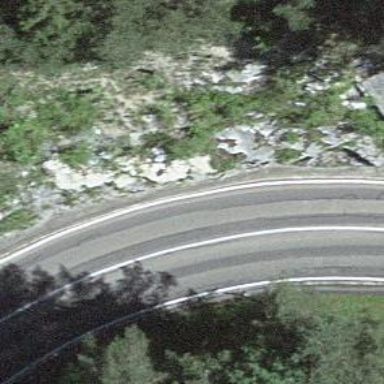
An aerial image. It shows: Primary road with asphalt surface.